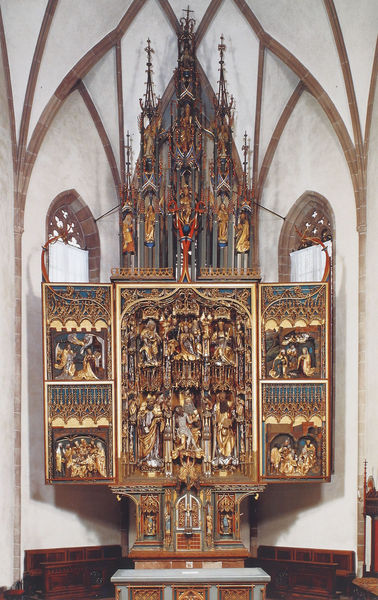
Titel: Niederlana, Pfarrkirche Mariae Himmelfahrt, Hochaltar
Standort: Niederlana, Pfarrkirche Mariae Himmelfahrt (EU - I - Südtirol)
Schlagwörter: blau, fenster, holz, rahmen, kirche, figur, gold, spitzen, gotik, bogen, figuren, foto, bögen, gewölbe, kreuz, altar, hochaltar, schnitzerei, kreuze, statuen, christus, jesus, kreuzigung, leiden, anbetung, verkündigung, geburt, predella, flügelaltar, gottvater, schmerzensmann, gespränge, drei könige, spiten, stenen, spöätgotik